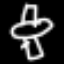
Label: airplane